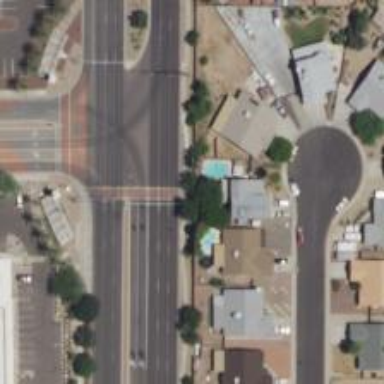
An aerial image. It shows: Footway on asphalt with marked crossing lines.